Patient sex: F
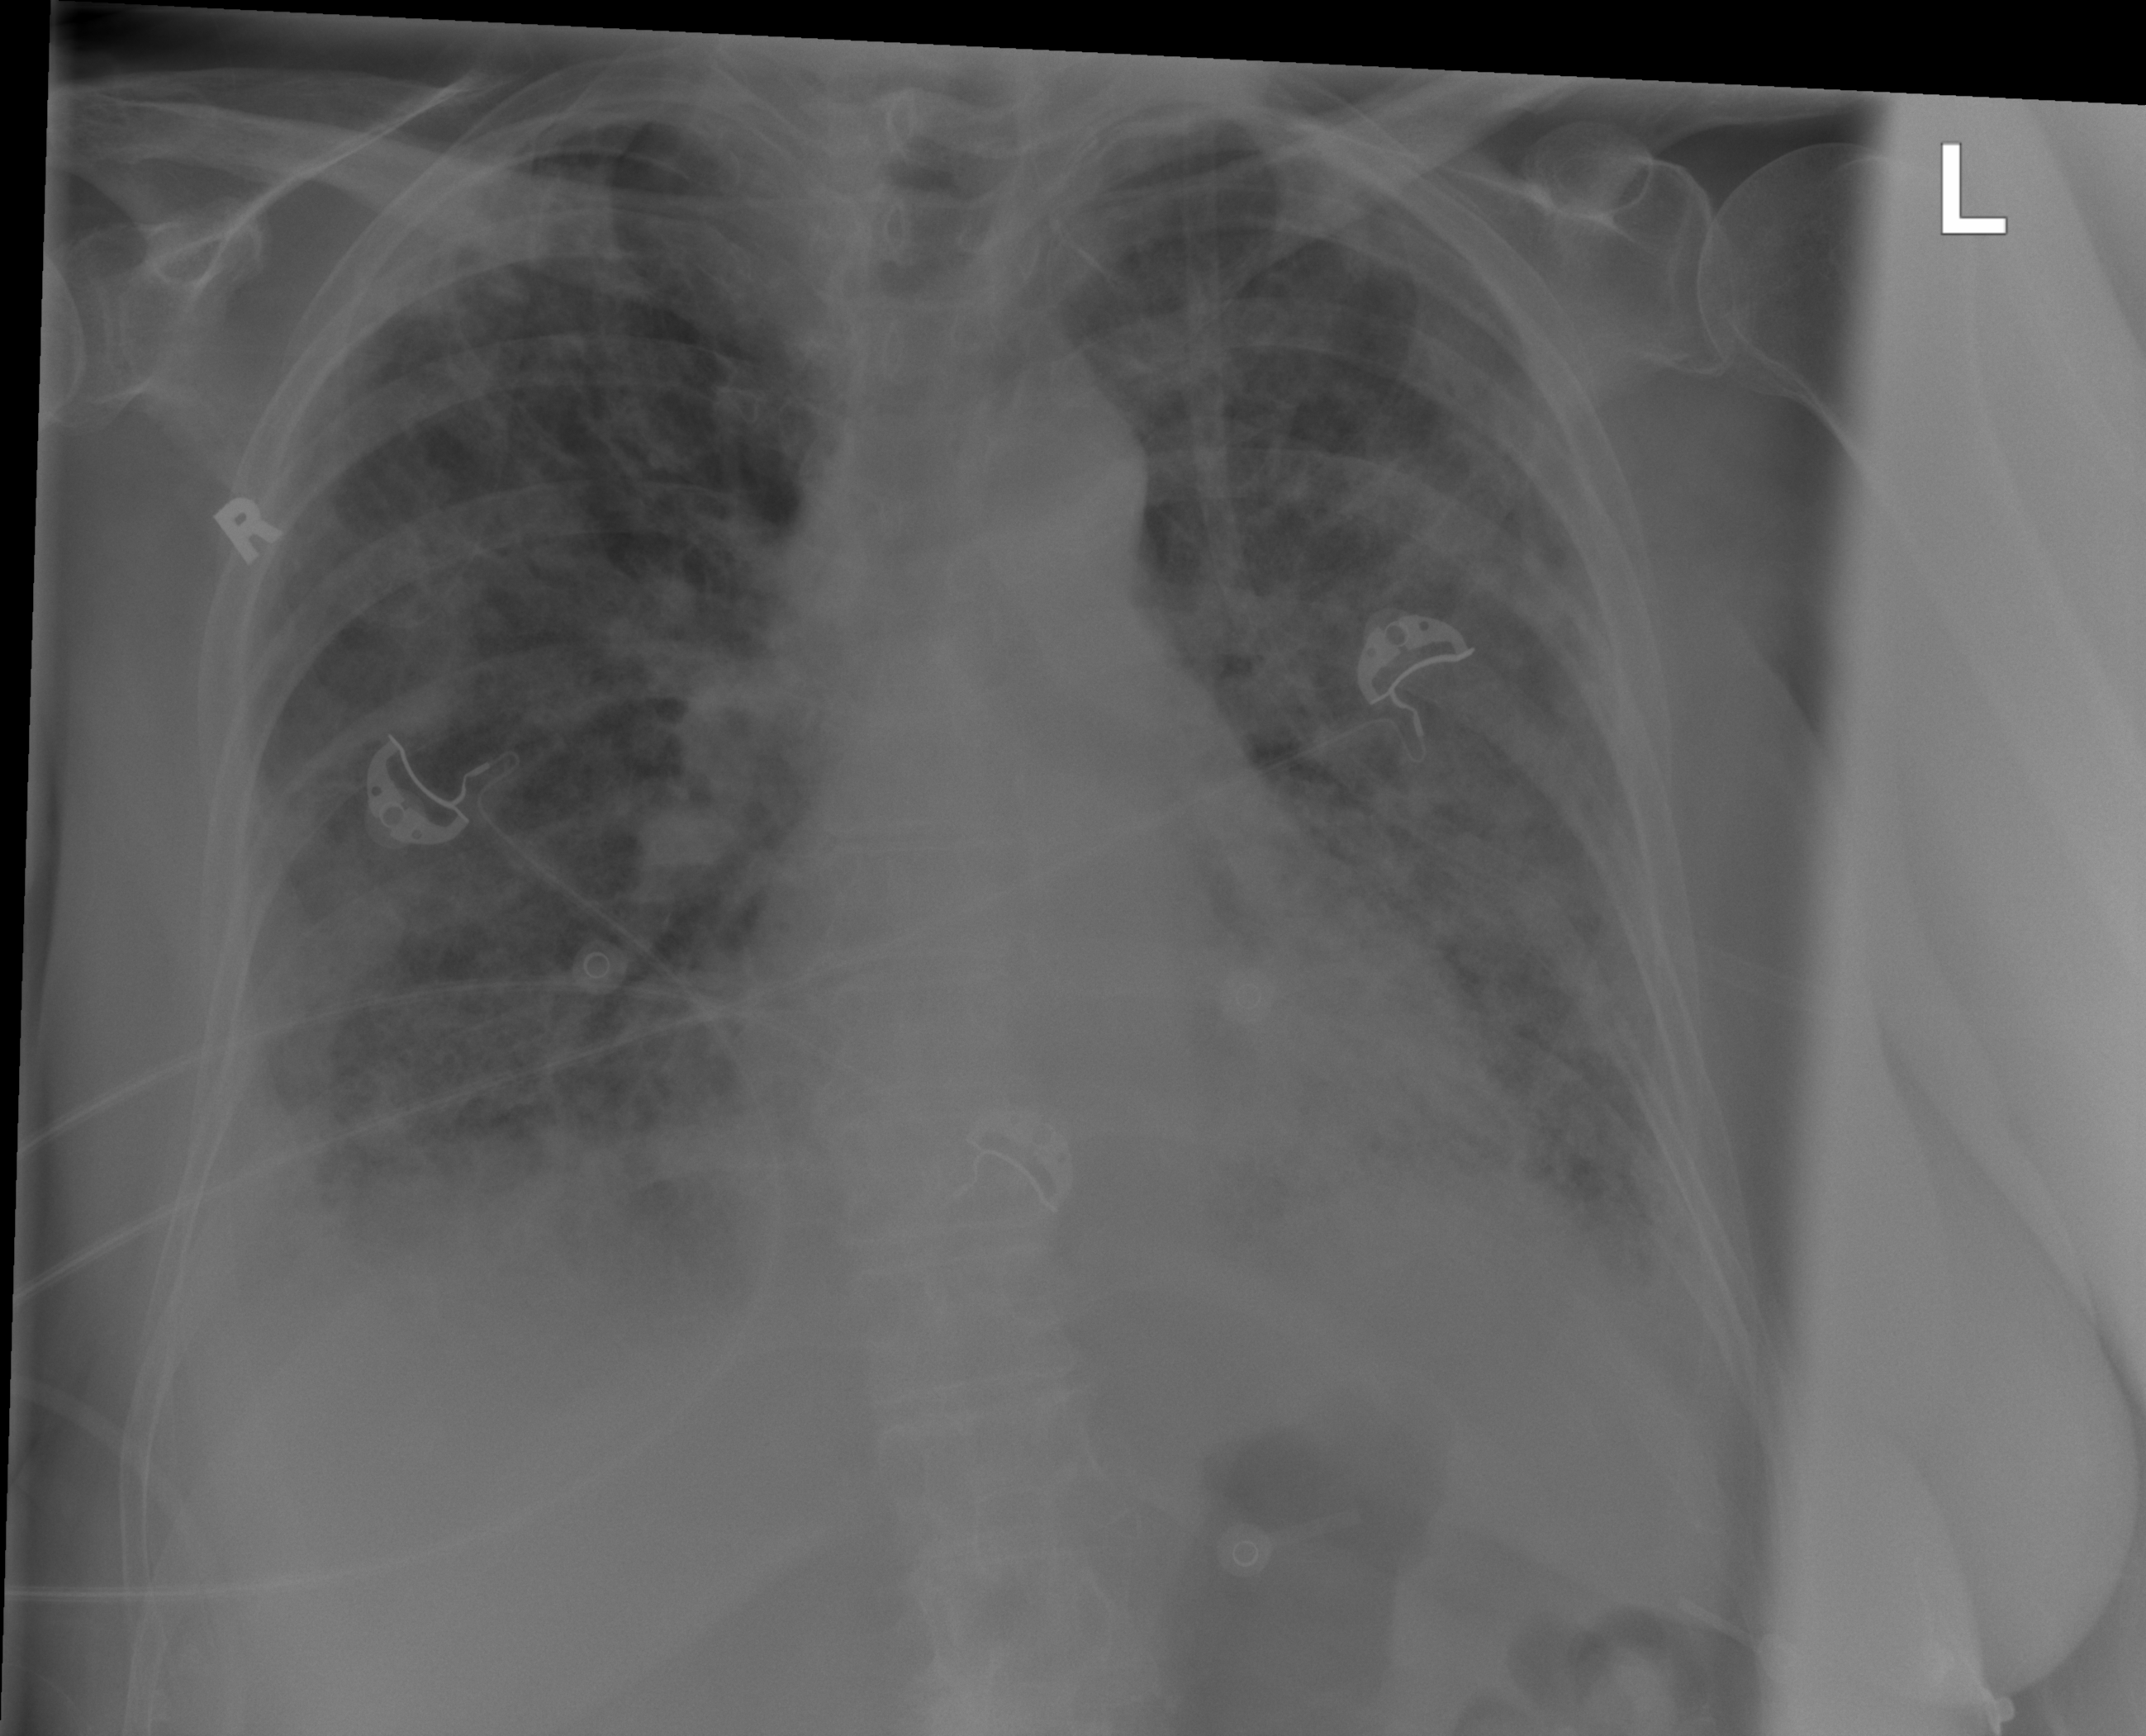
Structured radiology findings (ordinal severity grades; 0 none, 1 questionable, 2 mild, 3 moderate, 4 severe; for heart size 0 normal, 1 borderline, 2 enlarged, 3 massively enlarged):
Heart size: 1
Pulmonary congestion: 0
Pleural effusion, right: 3
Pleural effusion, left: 2
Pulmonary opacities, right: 4
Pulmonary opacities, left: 4
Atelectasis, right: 3
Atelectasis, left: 3